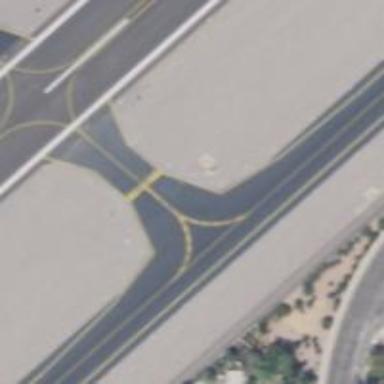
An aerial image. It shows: Asphalt taxiway at the airport.